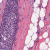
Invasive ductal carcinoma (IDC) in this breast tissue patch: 0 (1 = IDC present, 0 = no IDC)